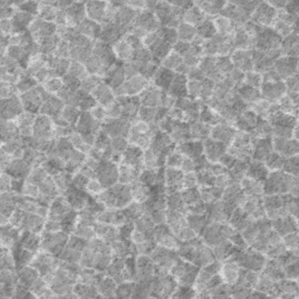
Label: frost